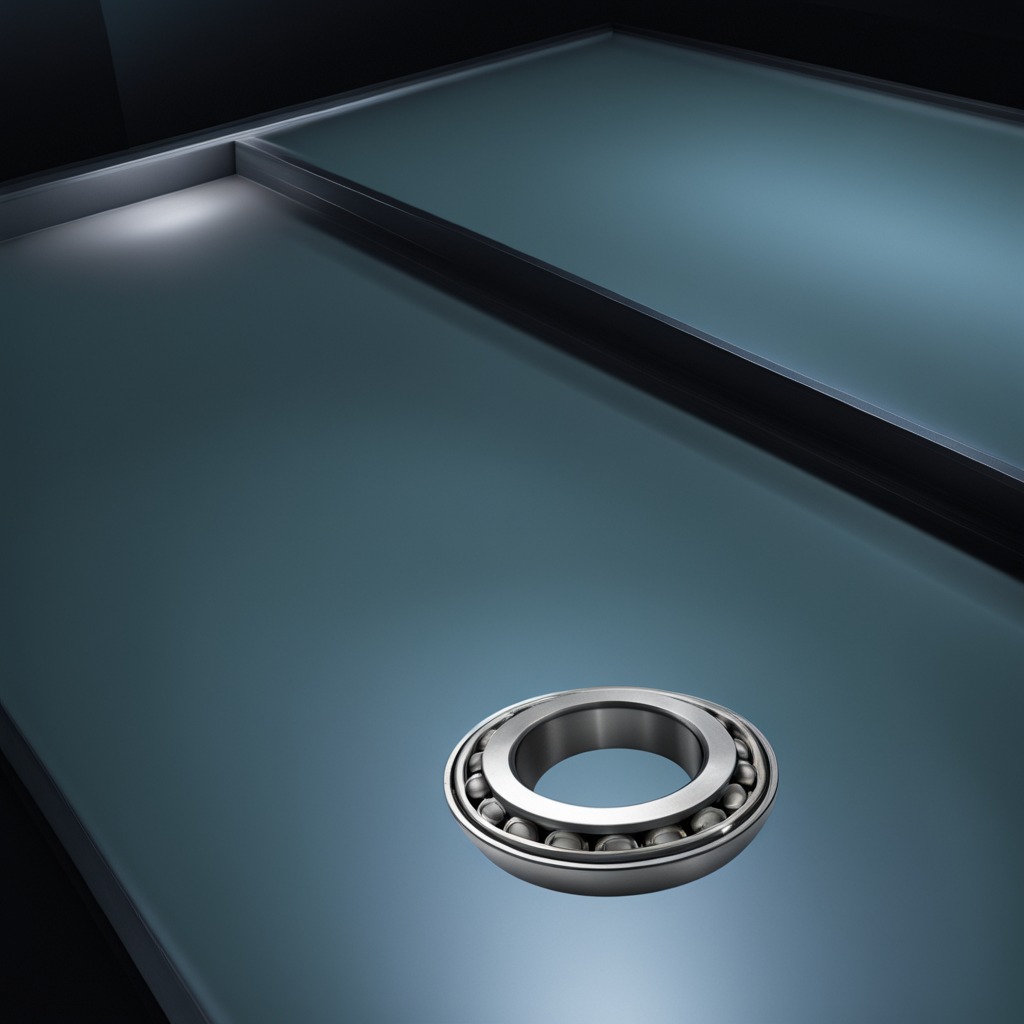
A metal ball bearing is lying on a clean empty table in a railway signal maintenance room lit by harsh overhead fluorescents.